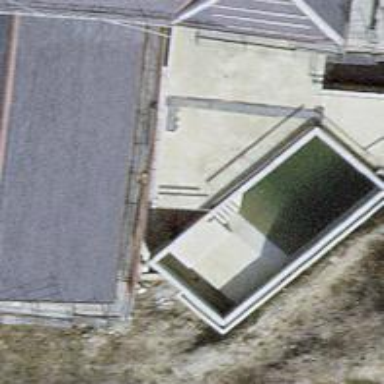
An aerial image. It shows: Outdoor swimming pool on leisure land.